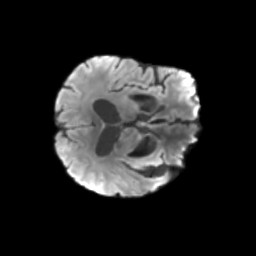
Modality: T2w
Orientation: axial
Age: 76
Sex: female
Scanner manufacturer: siemens
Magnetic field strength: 3 T
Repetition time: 3.23 s
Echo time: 0.0892 s